Brain MRI, t2w sequence, axial 2D slice.
Patient: age 46, sex F, weight 90 kg, height 1.9 m
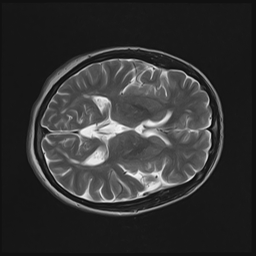